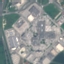
Land use / land cover class: Industrial